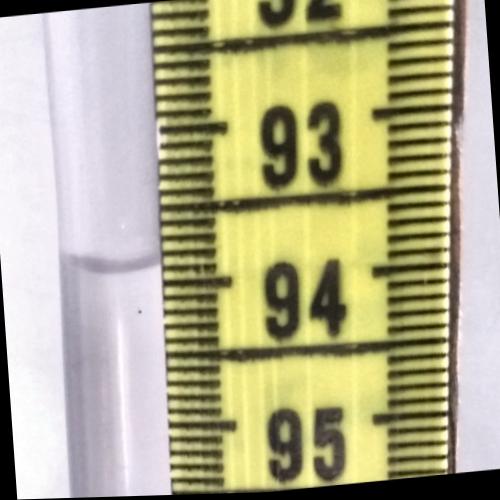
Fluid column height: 93.9 cm